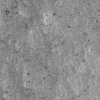
Atmospheric dust classification: not_dusty